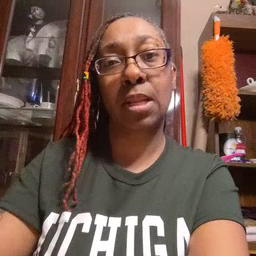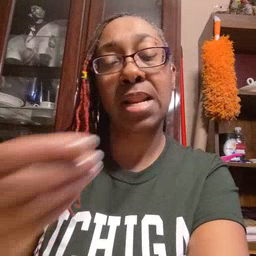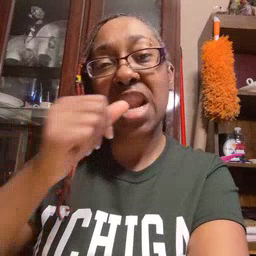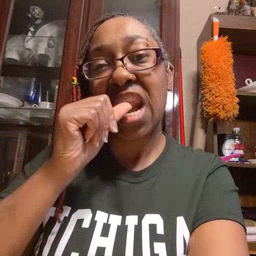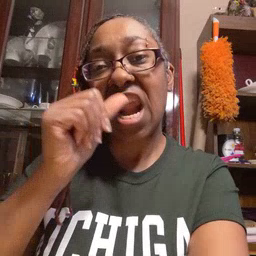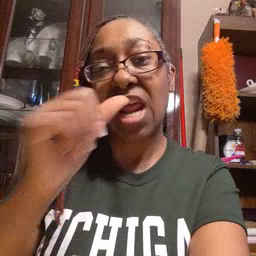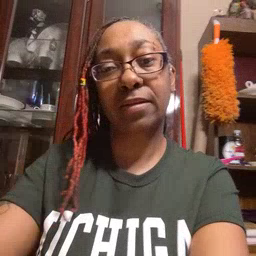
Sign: nuts